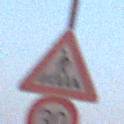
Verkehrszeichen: FussgaengerueberwegRechts
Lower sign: Geschwindigkeit30
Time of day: SunriseSunset
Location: Outdoor (Urban)
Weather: Clear
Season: NotSpecified
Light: Natural